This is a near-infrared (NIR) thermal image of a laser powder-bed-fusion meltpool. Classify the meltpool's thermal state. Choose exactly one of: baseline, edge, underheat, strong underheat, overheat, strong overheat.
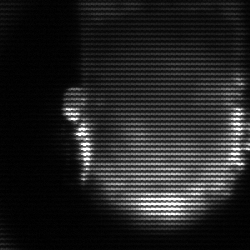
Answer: baseline